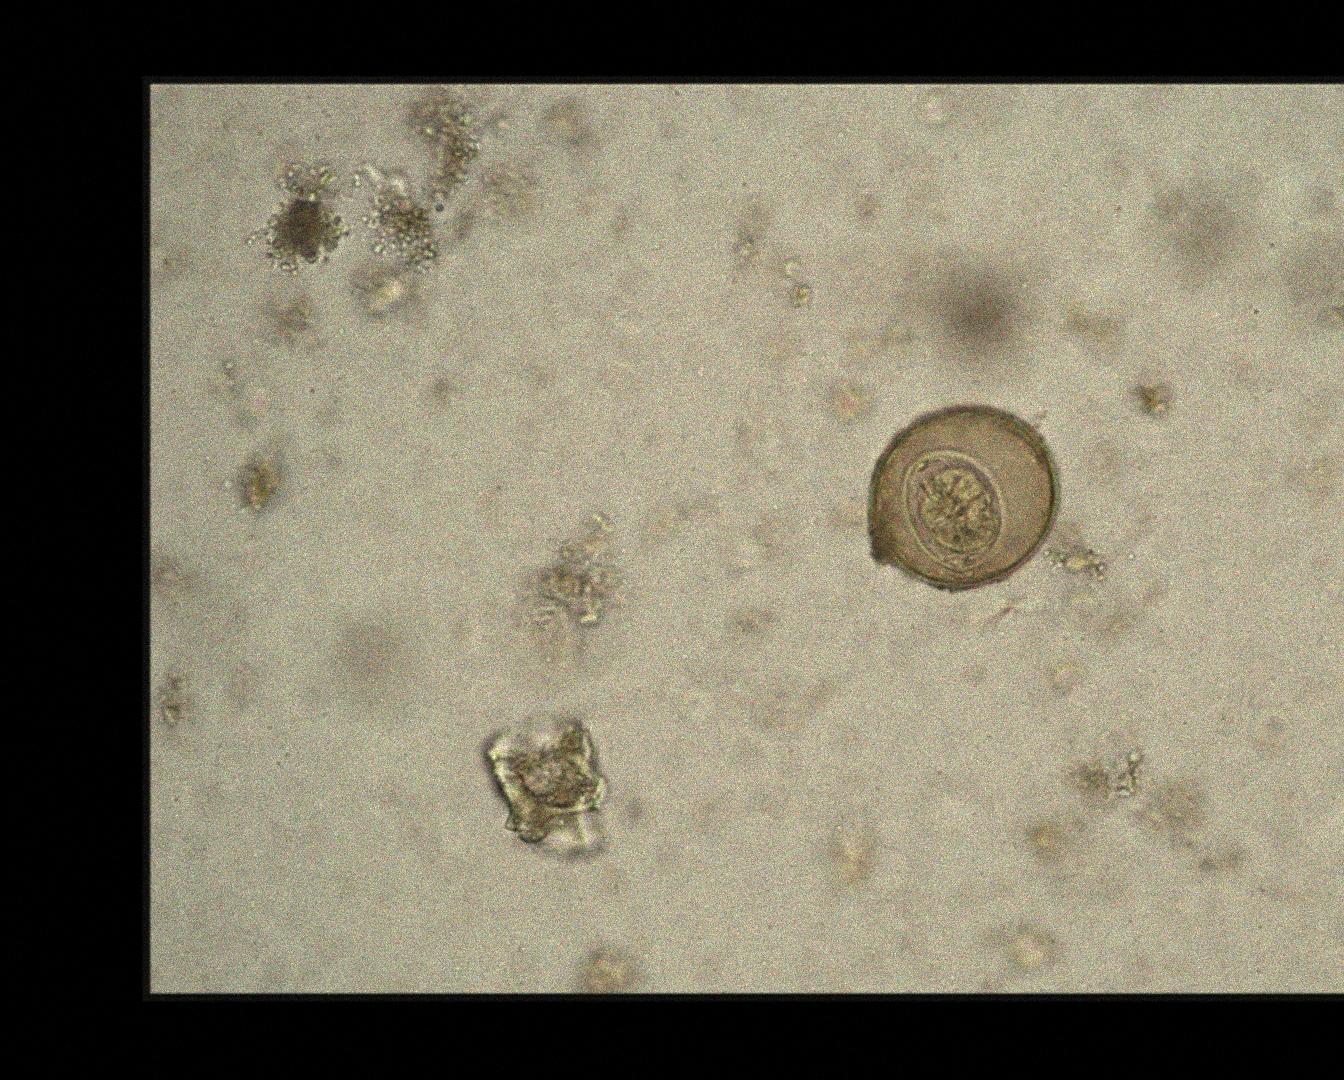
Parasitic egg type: Hymenolepis diminuta